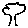
Label: tree